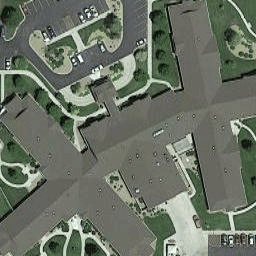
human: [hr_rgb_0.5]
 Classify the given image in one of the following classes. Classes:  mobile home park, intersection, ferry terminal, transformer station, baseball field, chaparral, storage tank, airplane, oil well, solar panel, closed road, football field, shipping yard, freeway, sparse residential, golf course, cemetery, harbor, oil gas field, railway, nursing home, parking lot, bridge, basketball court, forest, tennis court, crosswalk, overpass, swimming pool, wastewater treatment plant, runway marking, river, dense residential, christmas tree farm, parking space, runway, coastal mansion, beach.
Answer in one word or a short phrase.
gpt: nursing home